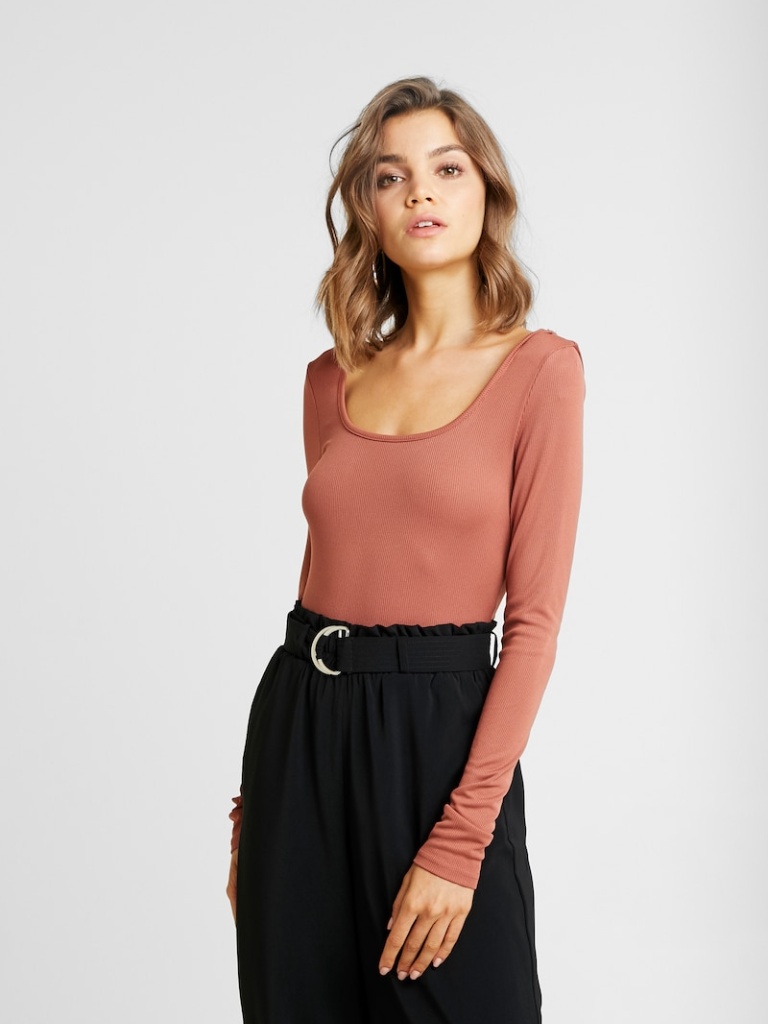
knit tight a long-sleeved with the sleeves down hip length Fully Tucked in scoop bodysuit